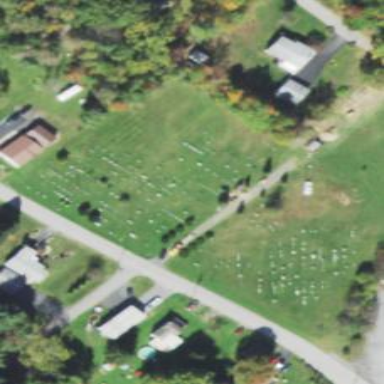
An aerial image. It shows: Cemetery.